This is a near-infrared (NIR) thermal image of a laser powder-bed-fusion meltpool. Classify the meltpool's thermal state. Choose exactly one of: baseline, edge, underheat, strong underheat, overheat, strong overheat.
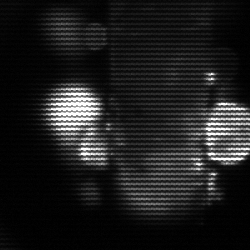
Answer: strong underheat